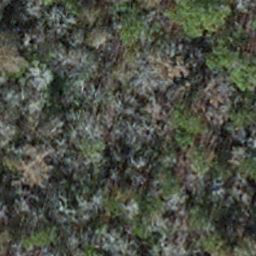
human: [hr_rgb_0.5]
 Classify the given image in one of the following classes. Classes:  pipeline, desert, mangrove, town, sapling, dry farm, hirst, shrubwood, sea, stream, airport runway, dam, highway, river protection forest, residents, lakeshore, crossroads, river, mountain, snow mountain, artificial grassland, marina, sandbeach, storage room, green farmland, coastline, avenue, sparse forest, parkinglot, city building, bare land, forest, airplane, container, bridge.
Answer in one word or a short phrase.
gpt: sapling